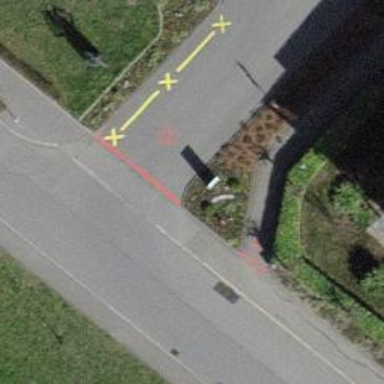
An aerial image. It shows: Bus stop with stop position for public transport.